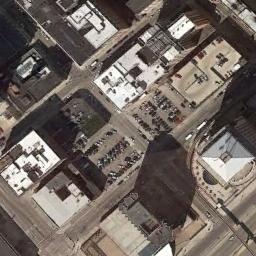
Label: commercial_area